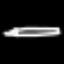
Label: pencil